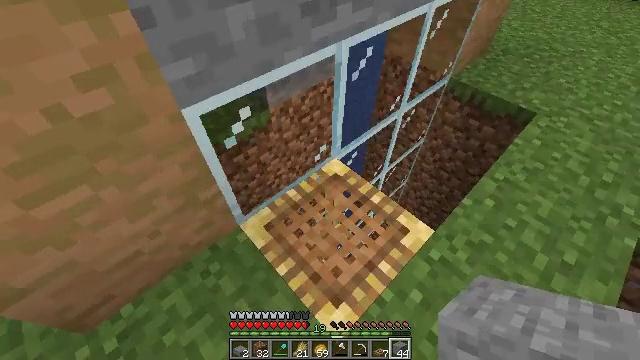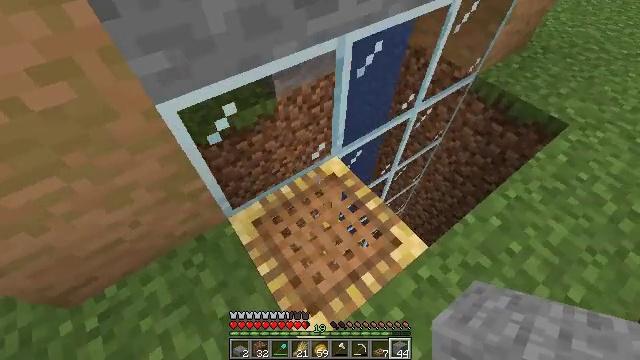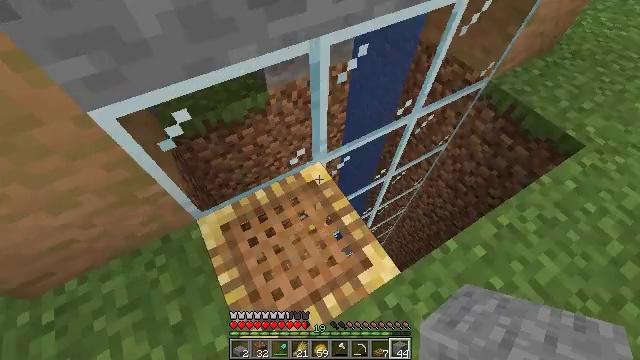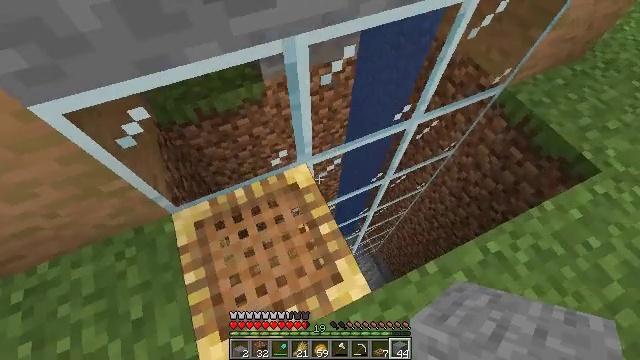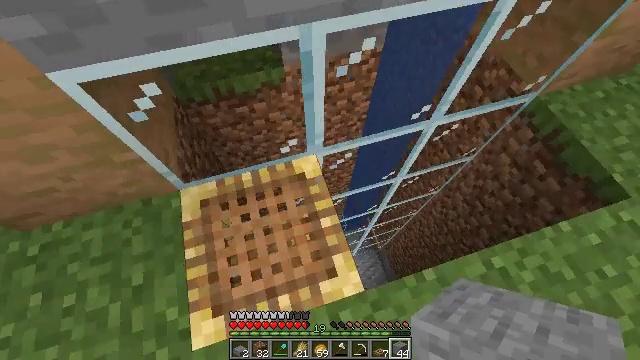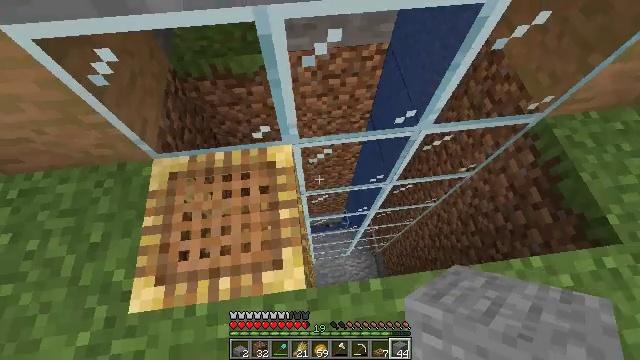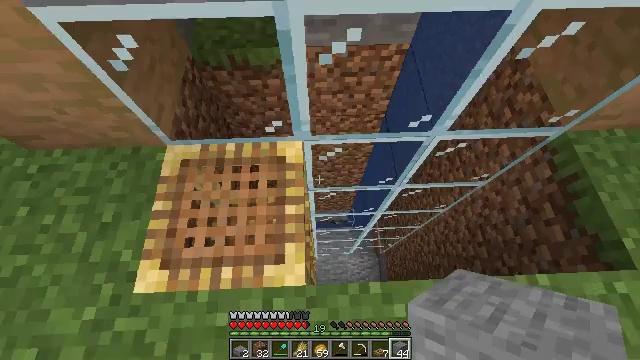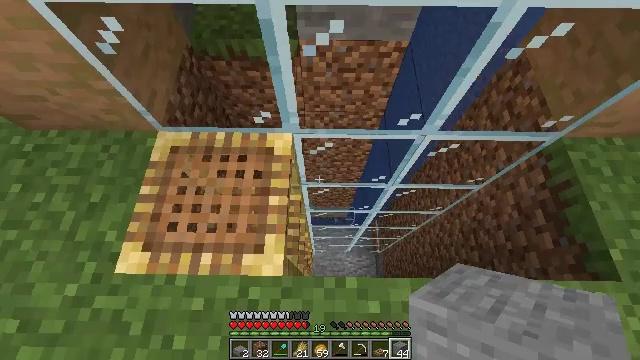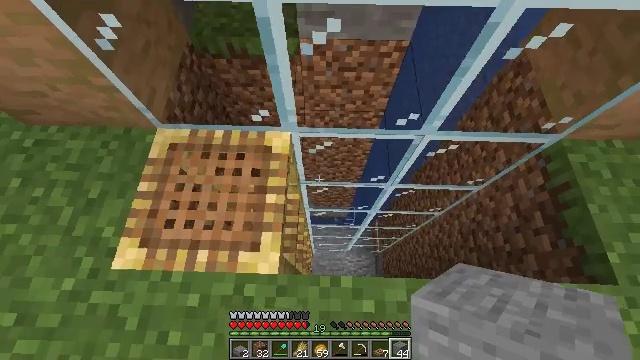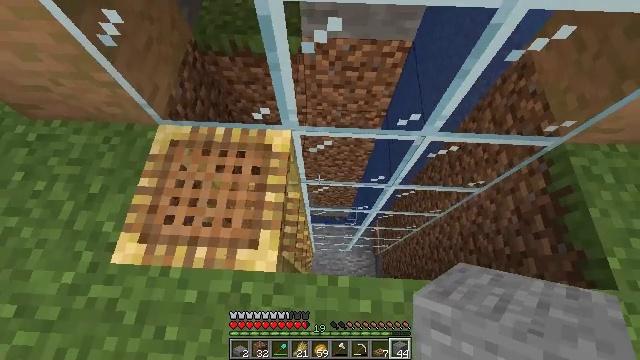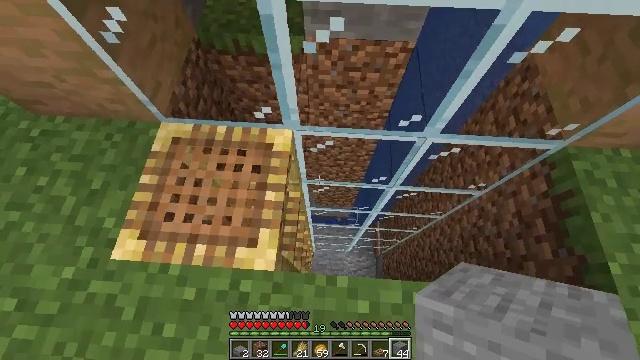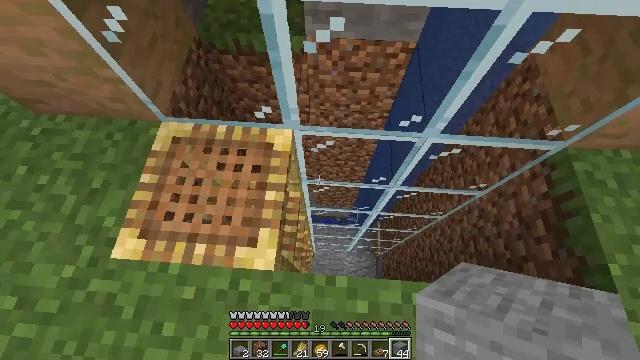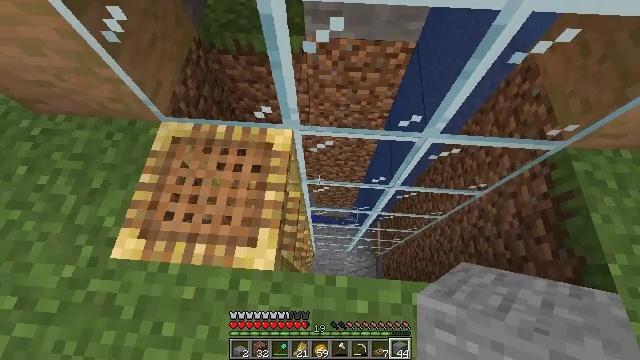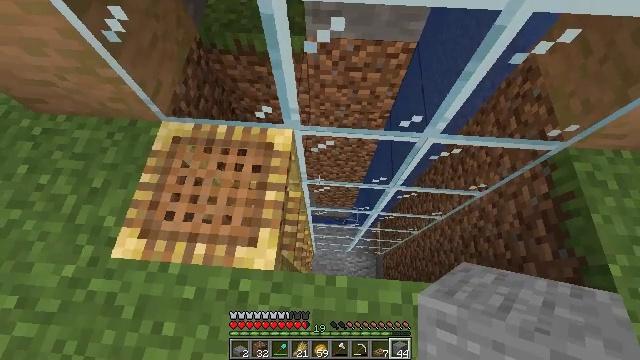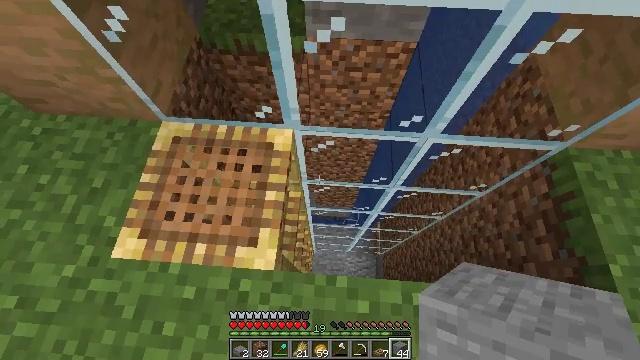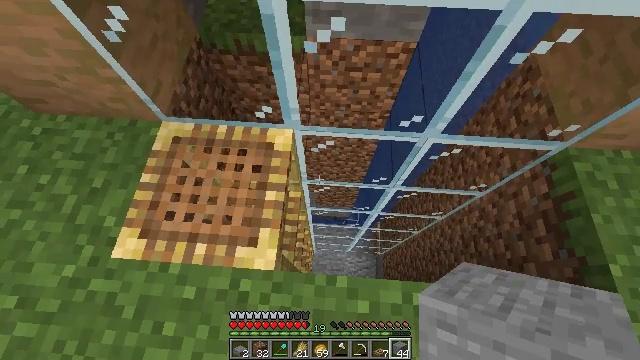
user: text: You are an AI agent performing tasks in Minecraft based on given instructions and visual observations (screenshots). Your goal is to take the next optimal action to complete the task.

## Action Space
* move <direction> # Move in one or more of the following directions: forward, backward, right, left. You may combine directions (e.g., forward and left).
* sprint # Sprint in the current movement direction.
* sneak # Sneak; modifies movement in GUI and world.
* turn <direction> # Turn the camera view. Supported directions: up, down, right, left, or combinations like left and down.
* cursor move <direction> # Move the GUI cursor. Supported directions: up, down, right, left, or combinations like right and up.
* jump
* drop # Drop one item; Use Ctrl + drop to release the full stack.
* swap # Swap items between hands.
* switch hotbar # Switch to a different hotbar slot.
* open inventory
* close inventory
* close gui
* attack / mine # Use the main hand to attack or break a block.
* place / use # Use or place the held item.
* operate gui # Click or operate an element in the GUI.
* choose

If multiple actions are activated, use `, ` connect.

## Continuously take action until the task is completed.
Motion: motion action
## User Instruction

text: Craft a jungle sign with the crafting table and materials.
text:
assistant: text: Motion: move forward and move right, turn left and down
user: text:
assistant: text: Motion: move forward and move right, turn left and down
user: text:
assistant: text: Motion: move forward and move right, turn left and down
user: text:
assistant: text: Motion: move right, turn left and down
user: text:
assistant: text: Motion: move right, turn left and down
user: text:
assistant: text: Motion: turn left and down
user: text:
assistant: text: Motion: turn left
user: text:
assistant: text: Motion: no_op
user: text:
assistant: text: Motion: turn left
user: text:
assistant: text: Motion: turn left
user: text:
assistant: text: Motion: no_op
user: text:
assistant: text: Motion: no_op
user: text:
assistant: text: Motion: no_op
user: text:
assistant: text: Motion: no_op
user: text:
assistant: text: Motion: no_op
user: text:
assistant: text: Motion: no_op
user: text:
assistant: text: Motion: no_op
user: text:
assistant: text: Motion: no_op
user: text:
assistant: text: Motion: no_op
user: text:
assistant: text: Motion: no_op
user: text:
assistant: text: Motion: no_op
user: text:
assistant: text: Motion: no_op
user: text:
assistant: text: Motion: no_op
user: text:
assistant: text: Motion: no_op
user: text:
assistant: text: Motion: no_op
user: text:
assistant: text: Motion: no_op
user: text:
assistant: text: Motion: no_op
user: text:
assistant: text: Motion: move right
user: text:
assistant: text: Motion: move right
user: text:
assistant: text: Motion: move right